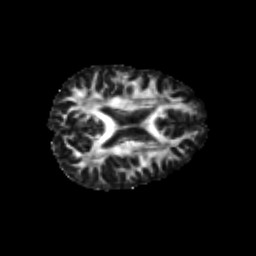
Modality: FA
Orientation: axial
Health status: healthy
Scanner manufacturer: philips
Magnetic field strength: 3 T
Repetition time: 6.964 s
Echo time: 0.092 s